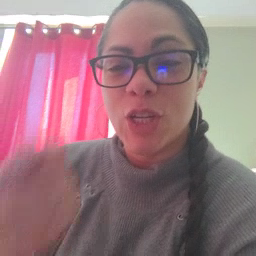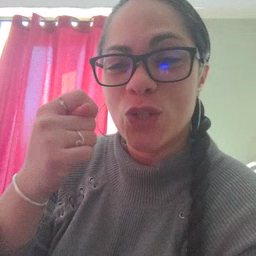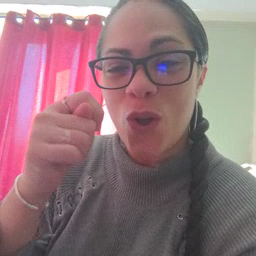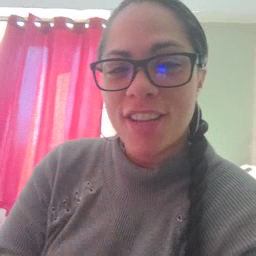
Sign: toy